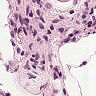
Metastatic tissue present: no